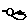
Label: bird